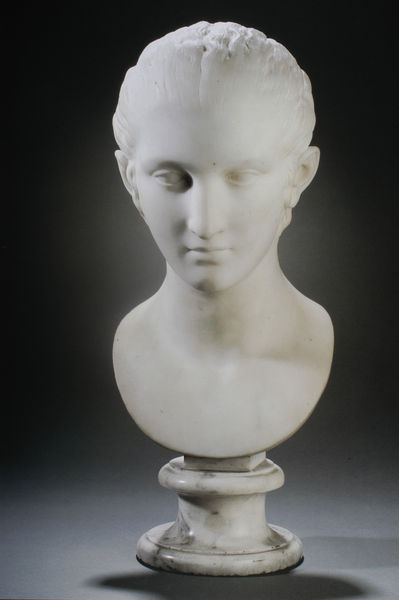
Titel: Peasant Girl of Frascati
Künstler: Jean-Antoine Houdon
Standort: Paris
Institution: Musée Cognaq-Jay
Schlagwörter: dunkel, gestein, kopf, mann, schatten, weiß, mädchen, ocker, frau, frisur, grau, haar, hell, licht, marmor, mitte, mund, nase, profil, schwarz, stirn, blick, beige, augen, barock, gesicht, samt, sockel, bildnis, hals, portrait, porträt, auge, haare, klassizismus, brustbild, bruststück, frontal, kinn, lippe, lippen, locken, ohren, rokoko, scheitel, zart, oval, rund, skulptur, statue, wellen, eben, klein, ernst, schmal, büste, glanz, bildhauerei, glatt, plastik, plinthe, poliert, edel, junge, fein, foto, fotografie, photographie, masserung, antike, fuss, draufsicht, ideal, kunst, photo, frontalansicht, androgyn, zentral, adern, struktur, antikisierend, basis, nasenspitze, klassik, anmut, mamor, klassisch, gleichmässig, ebenmäßig, mittig, geischt, buste, jeune fille, fete, augenhölen, geädert, brancusi, prträt, spitze ohren, marbre, marmorbüste, thorvaldsen, tête, köpfchen, canova, glätte, äderchen, idealisierend, porträtbüste, sprengsel, houdon, biscuit, blicklose augen, momaor, l, hals kopf, augenhöhlen schatten, personne, bossu, gen